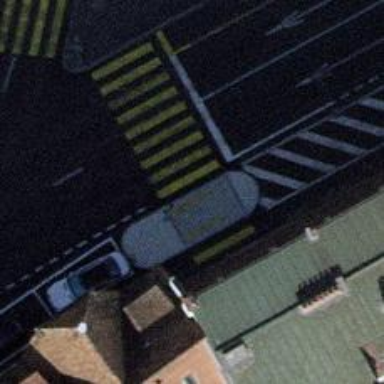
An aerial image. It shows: Kerb serving as barrier.